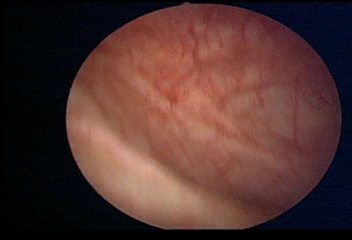
Modality: WLC
Class: Normal mucosa
Bladder cancer association: No